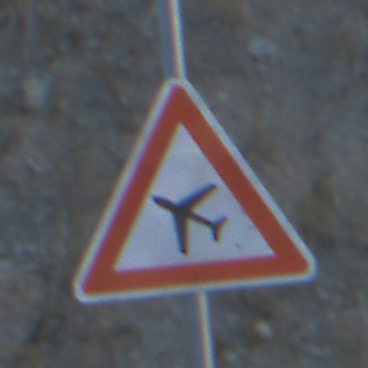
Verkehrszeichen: FlugbetriebRechts
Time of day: SunriseSunset
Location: Outdoor (RoadRail)
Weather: Clear
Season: NotSpecified
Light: Natural